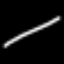
Label: line